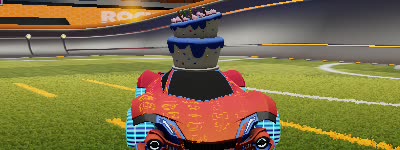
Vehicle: werewolf